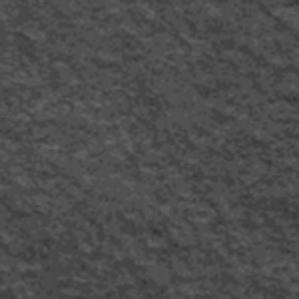
Label: frost